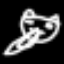
Label: frog